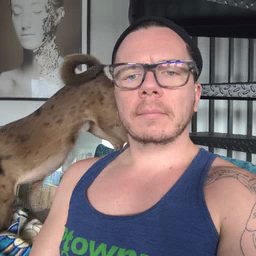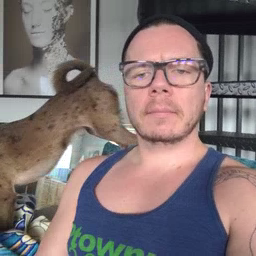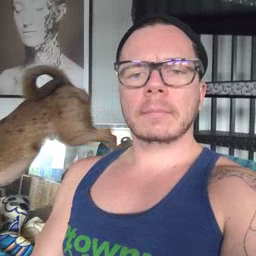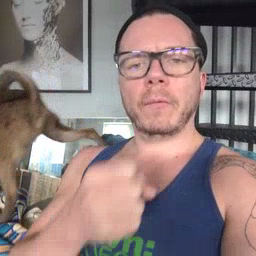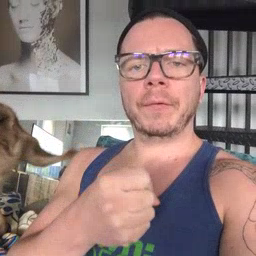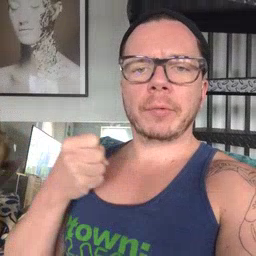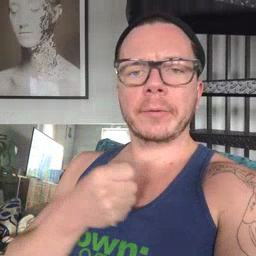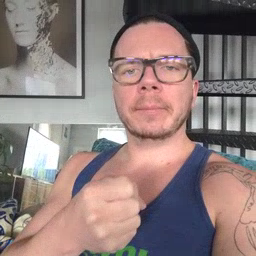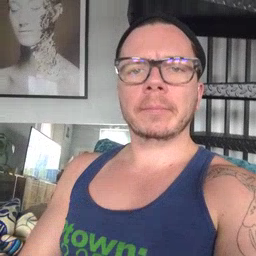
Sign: refrigerator